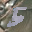
Label: 5